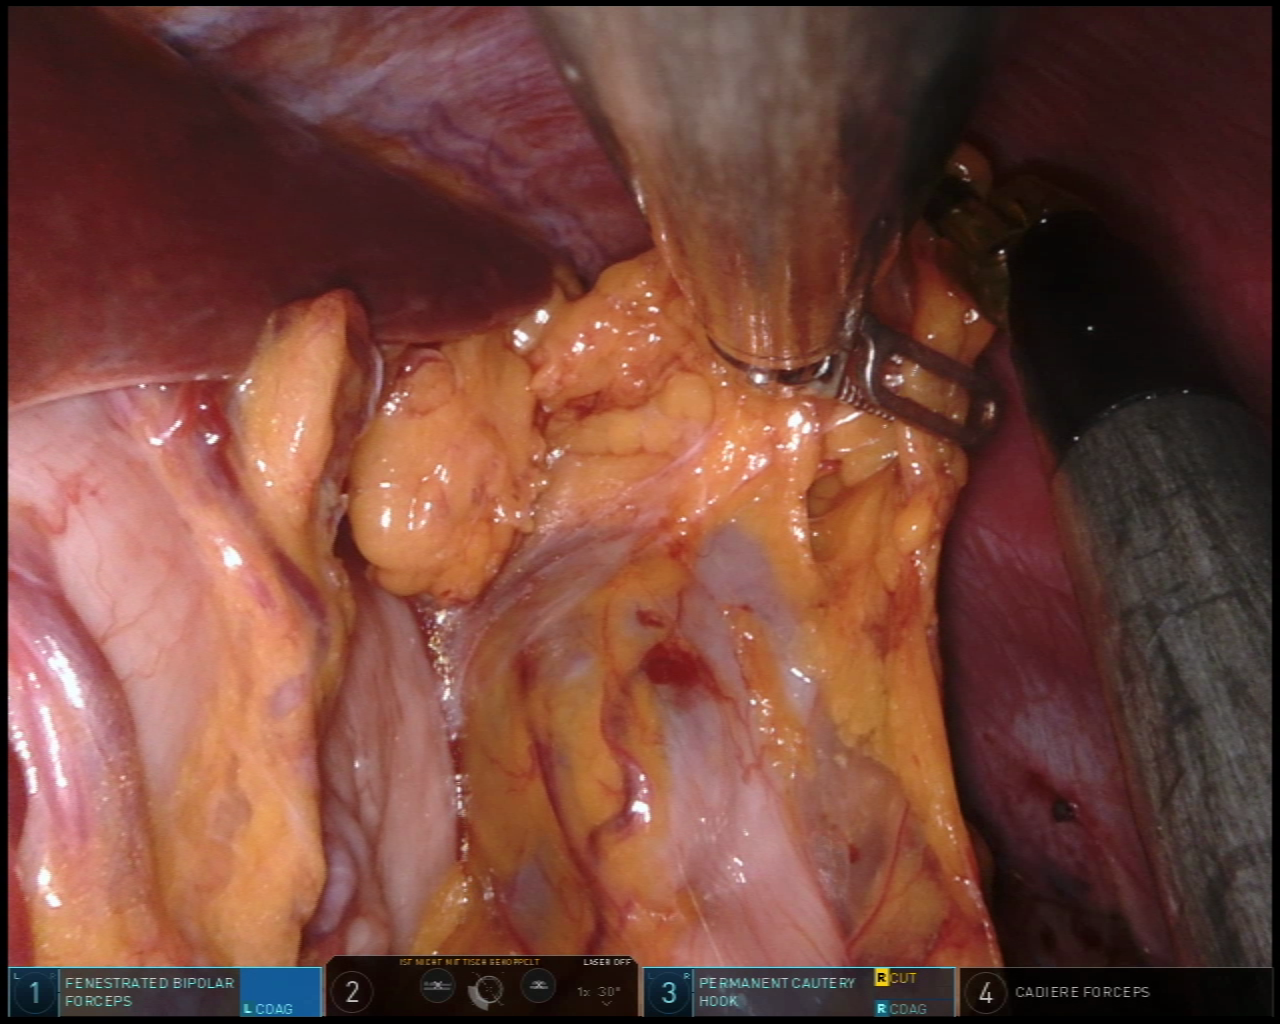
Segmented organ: abdominal_wall
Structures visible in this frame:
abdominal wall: yes
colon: yes
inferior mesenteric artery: no
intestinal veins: no
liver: yes
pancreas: no
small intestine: no
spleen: no
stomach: yes
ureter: no
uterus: no
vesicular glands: no